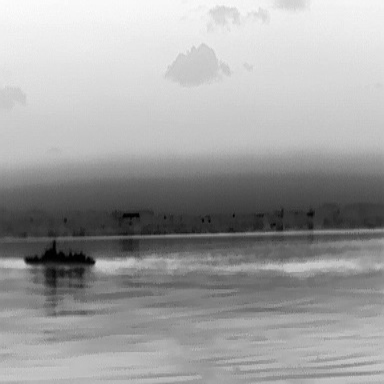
There is a warship in the infrared image.